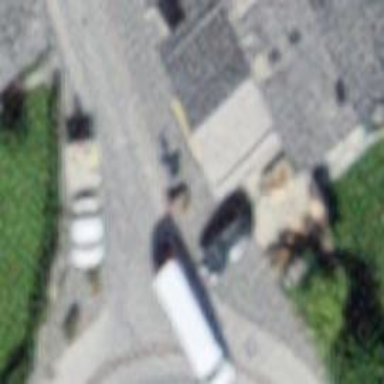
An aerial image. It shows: Building that serves as kiosk.